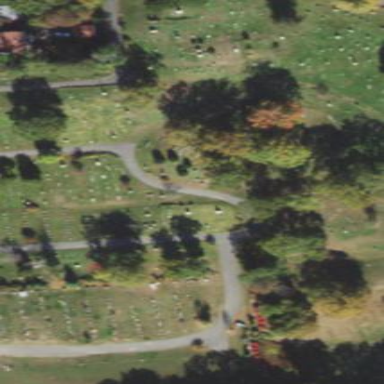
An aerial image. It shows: Sector within cemetery.